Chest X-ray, AP view. Patient: 64 years old, sex F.
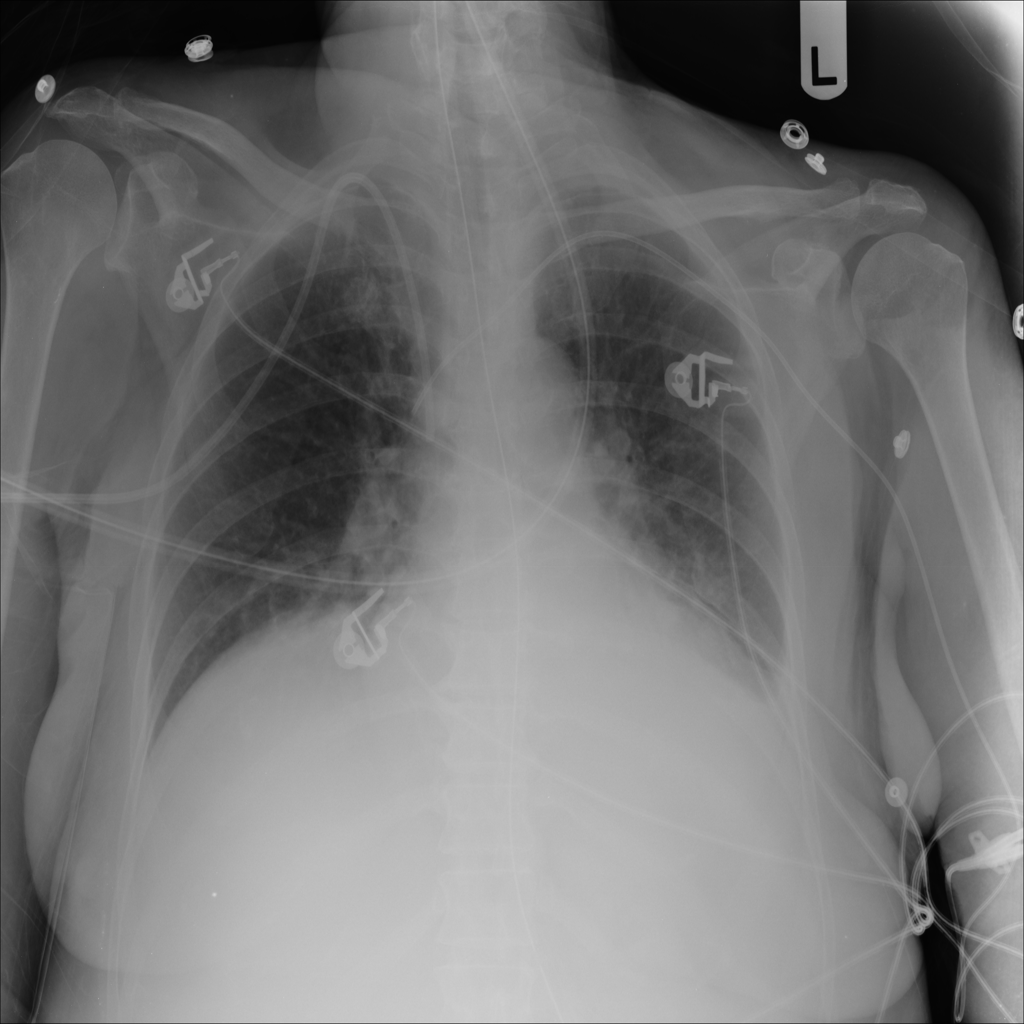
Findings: Atelectasis, Effusion, Infiltration